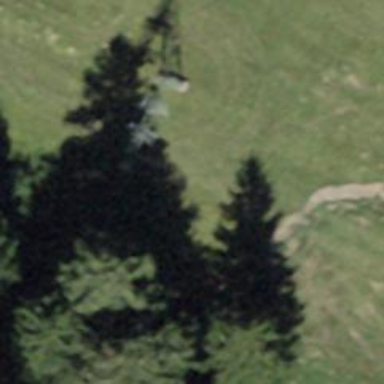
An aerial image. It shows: Pylon used for aerialway.